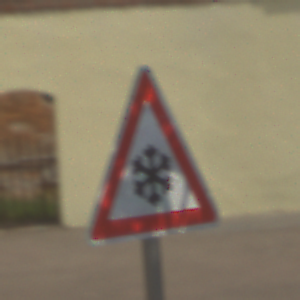
Verkehrszeichen: SchneeOderEisglaette
Umgebung: Outdoor, Suburban
Tageszeit: Midday
Wetter: PartlyCloudy
Licht: Natural
Jahreszeit: NotSpecified
Kontrast: HighContrast